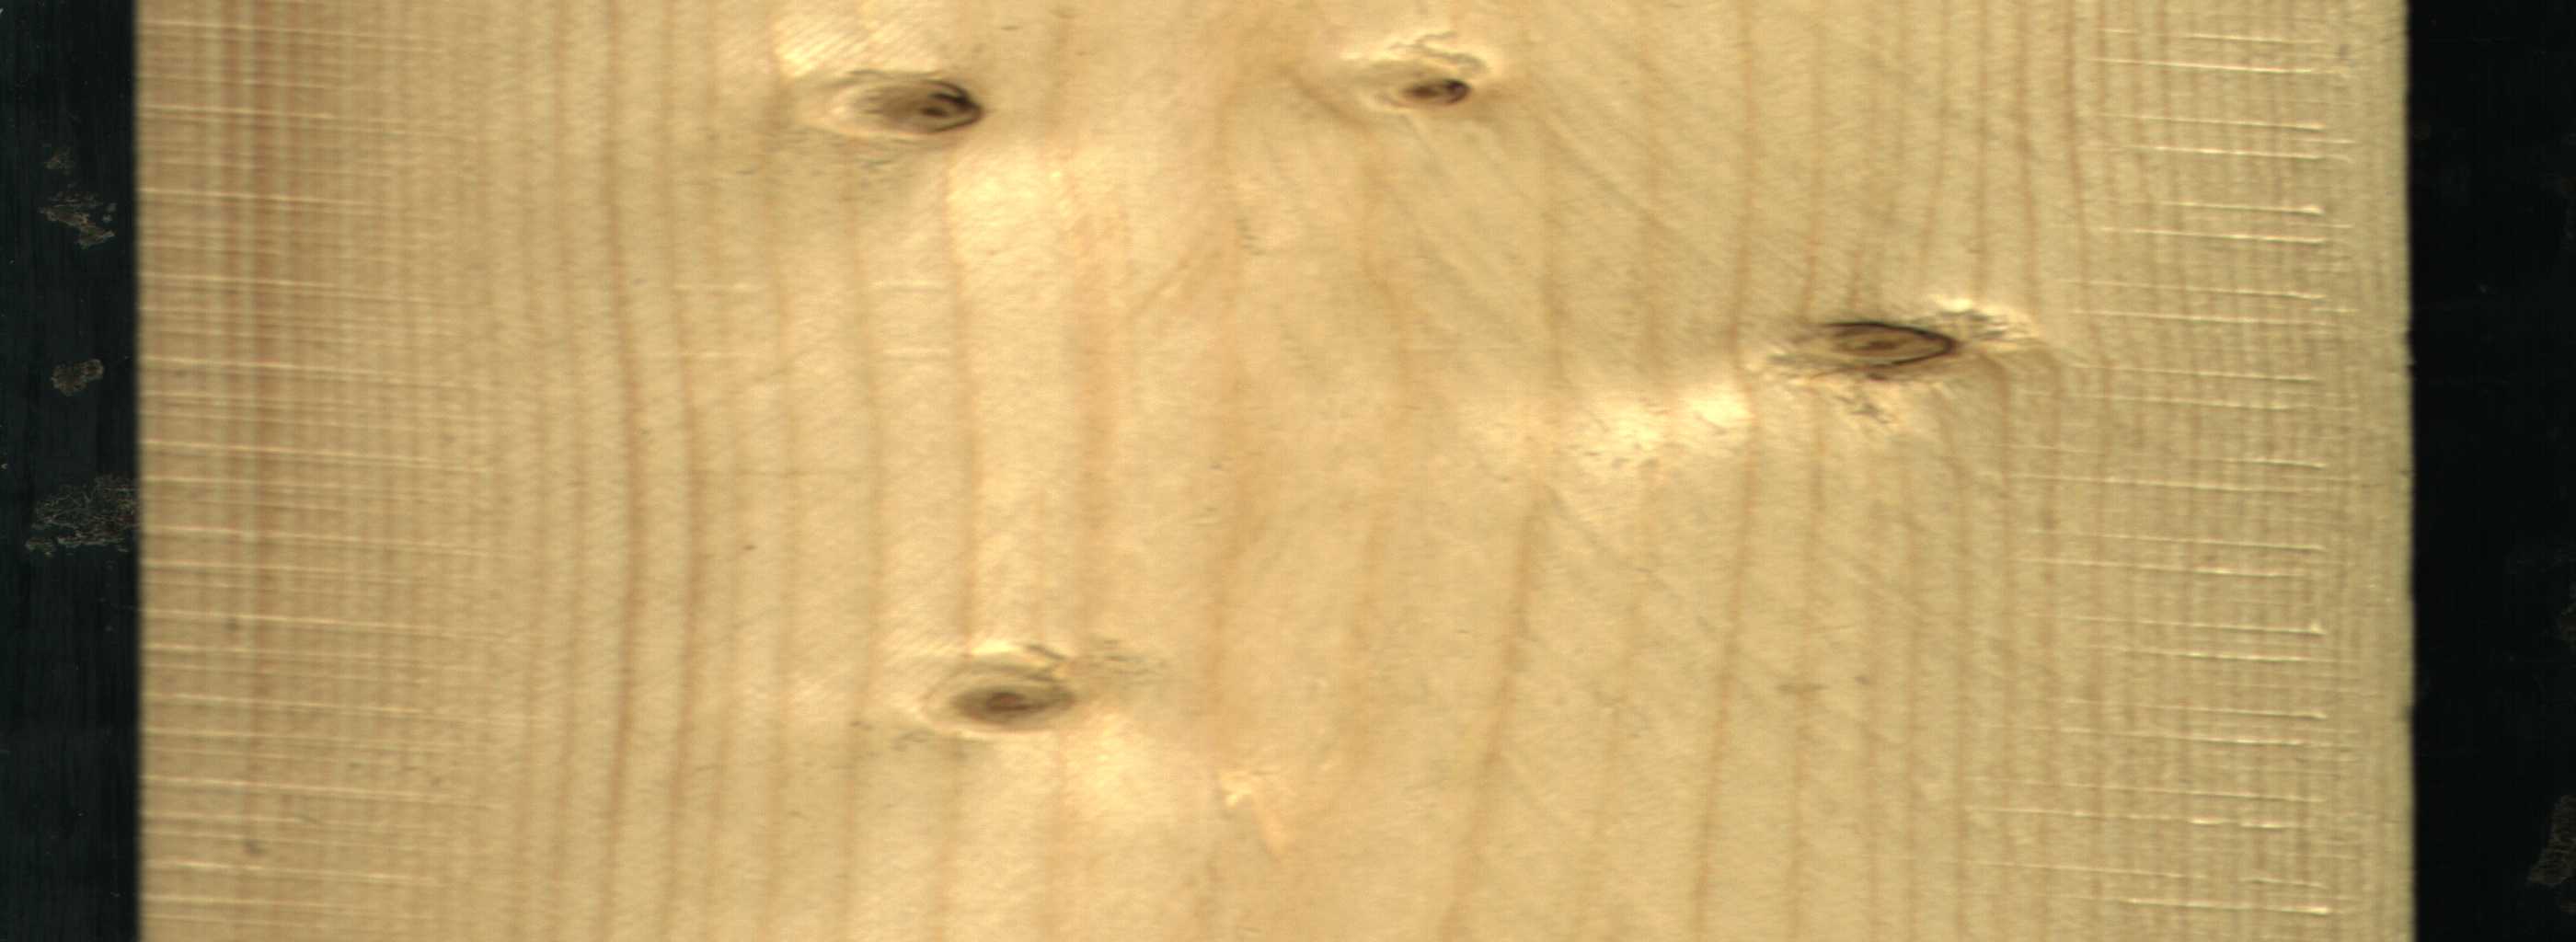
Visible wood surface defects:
Dead_Knot
Live_Knot
Live_Knot
Live_Knot